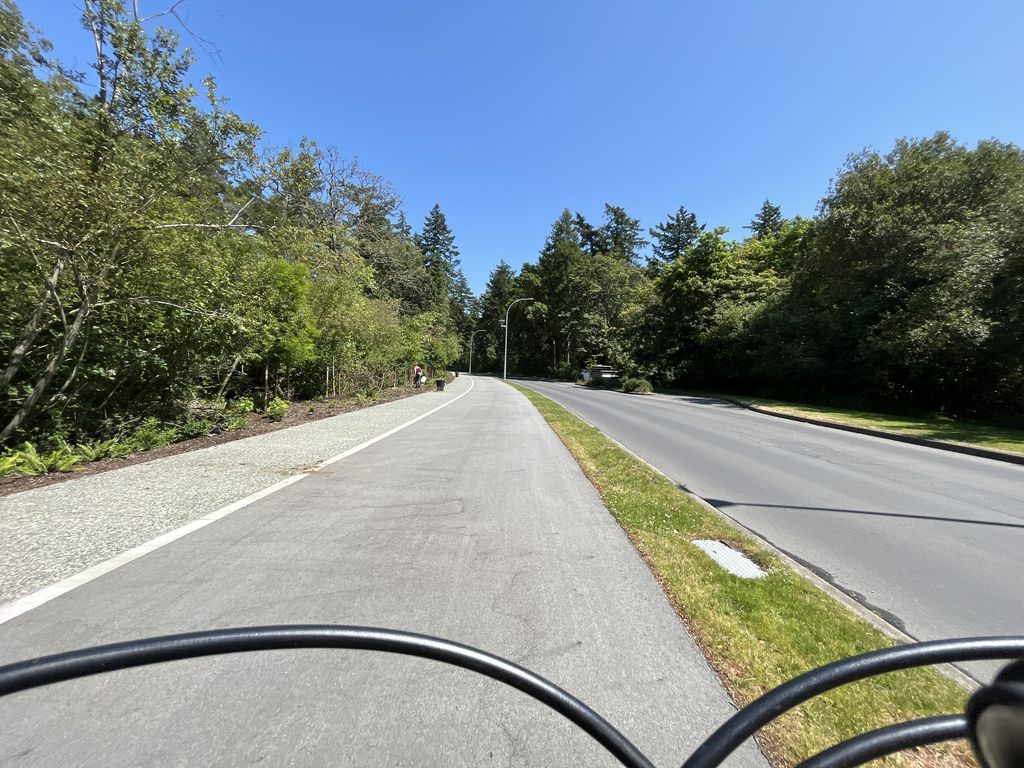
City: victoria